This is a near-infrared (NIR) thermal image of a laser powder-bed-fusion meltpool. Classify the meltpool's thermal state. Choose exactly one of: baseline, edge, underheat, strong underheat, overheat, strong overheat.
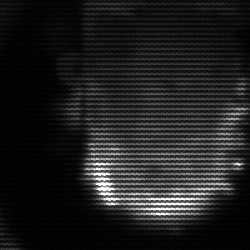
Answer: baseline